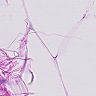
Metastatic tissue present: no